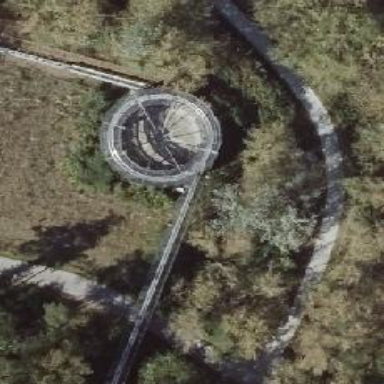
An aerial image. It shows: Track bridge leading to summer toboggan attraction.